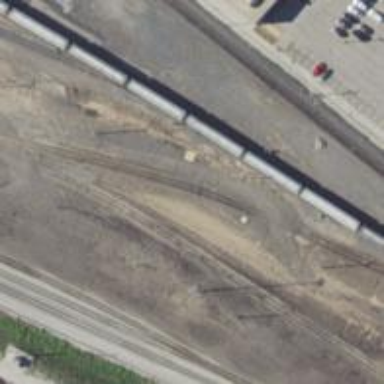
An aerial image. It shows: Railway yard used for servicing trains.